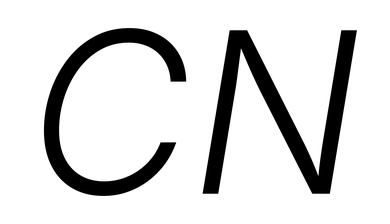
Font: Inter-Italic_Light_Italic